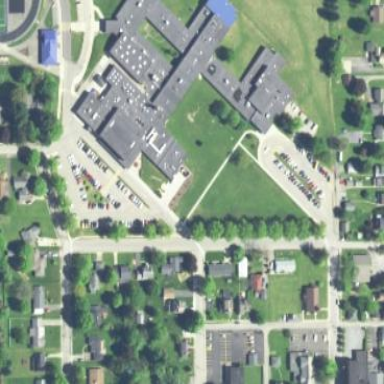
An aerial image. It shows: School building with flat roof.